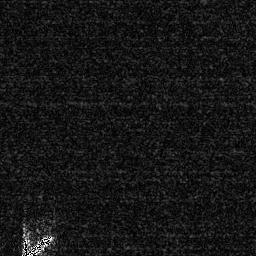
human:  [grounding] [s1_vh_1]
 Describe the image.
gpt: In the satellite image, there is  <ref>1 medium ship </ref> <box>[[6, 90, 21, 99, 0]]</box> located at bottom left.